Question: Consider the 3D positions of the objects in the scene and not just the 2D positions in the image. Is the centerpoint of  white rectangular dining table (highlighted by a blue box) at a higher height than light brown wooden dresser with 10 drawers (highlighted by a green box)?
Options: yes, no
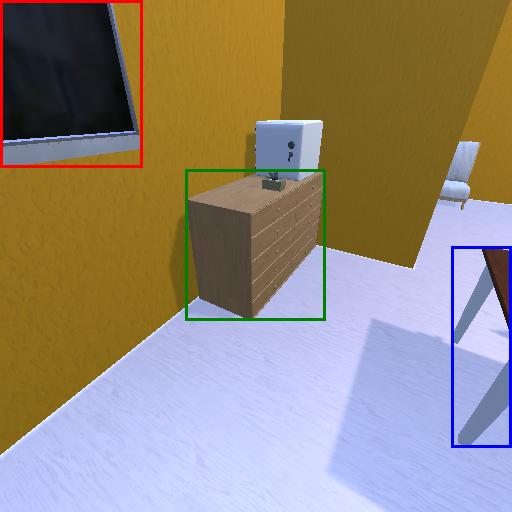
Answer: yes